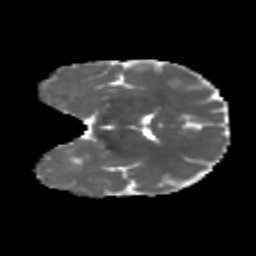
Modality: MD
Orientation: coronal
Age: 29
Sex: male
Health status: healthy